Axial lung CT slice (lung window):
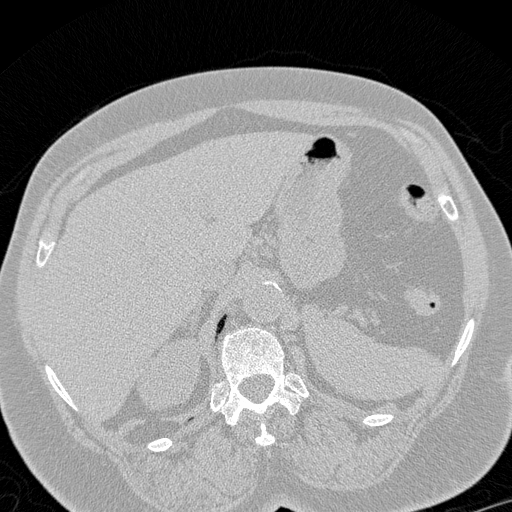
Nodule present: no